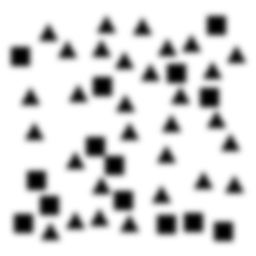
Squares: 14
Triangles: 30
Stars: 0
Total shapes: 44